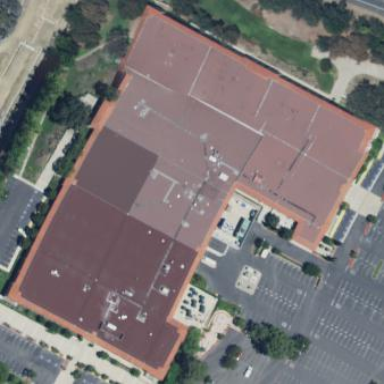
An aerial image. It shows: Commercial building.